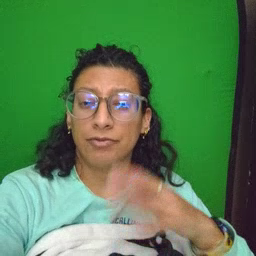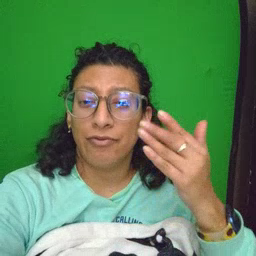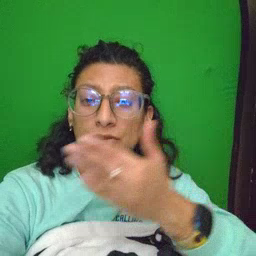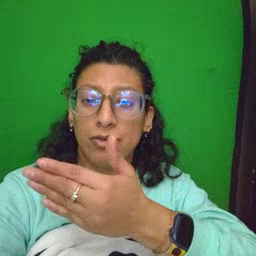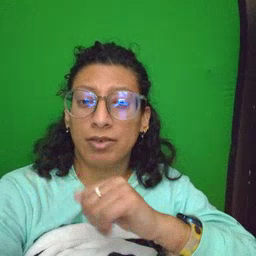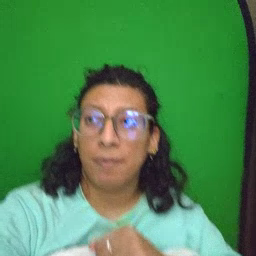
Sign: fish